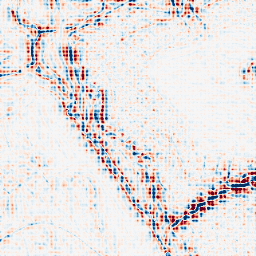
Category: wavelet
Decomposition family: wavelet_reverse_biorthogonal
Decomposition parameters: wavelet: rbio4.4
level: 3
Upsampling method: sinc_blackman
Upsampling parameters: scale: 8
kernel_size: 8
Upsampling scale: 8